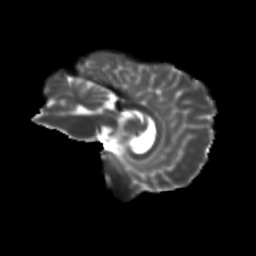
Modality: T2w
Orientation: sagittal
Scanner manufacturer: siemens
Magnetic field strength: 3 T
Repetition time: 9.2 s
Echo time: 0.084 s